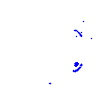
Particle: electron